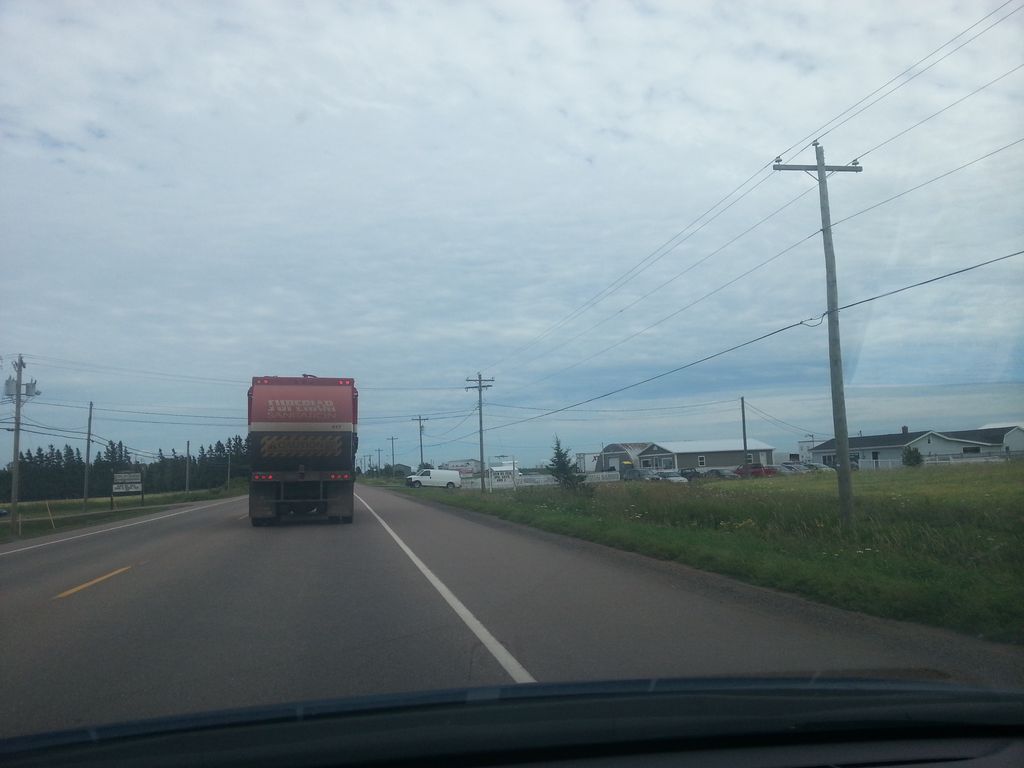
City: charlottetown